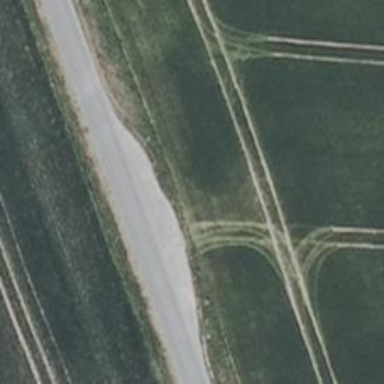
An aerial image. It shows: Passing place on the road.